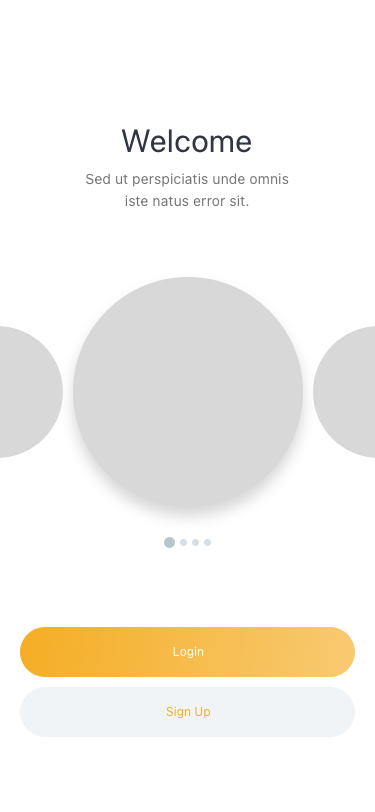
Text in this UI design:
Sed ut perspiciatis unde omnis iste natus error sit.
Welcome